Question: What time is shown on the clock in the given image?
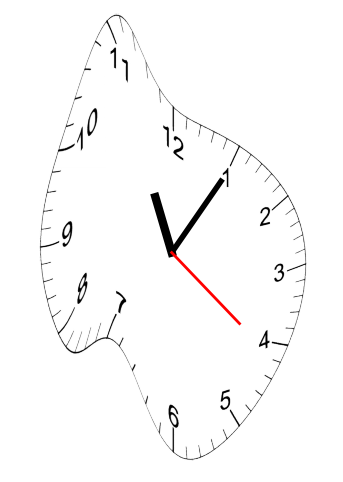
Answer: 11:05:21